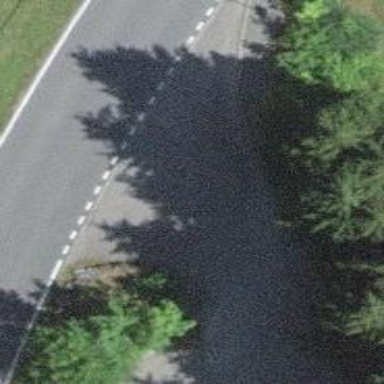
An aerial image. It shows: Asphalt parking aisle road.